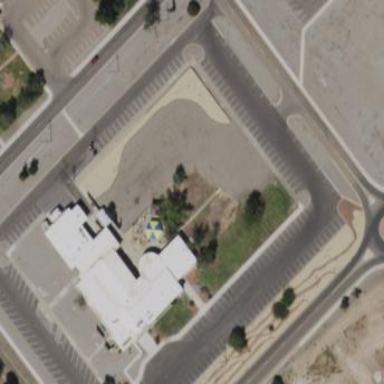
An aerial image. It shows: Building serving as social center.